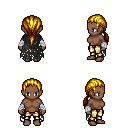
a pixel art fantasy rpg character, female body template, human, dark skin, black tattered cape, gold greaves, blonde ponytail hairstyle, white cloth bandages, four views (front, back, left, right), 2x2 character sprite sheet, small pixel art, hard edges, no anti-aliasing